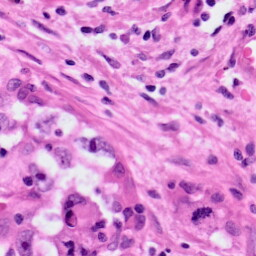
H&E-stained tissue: Lung